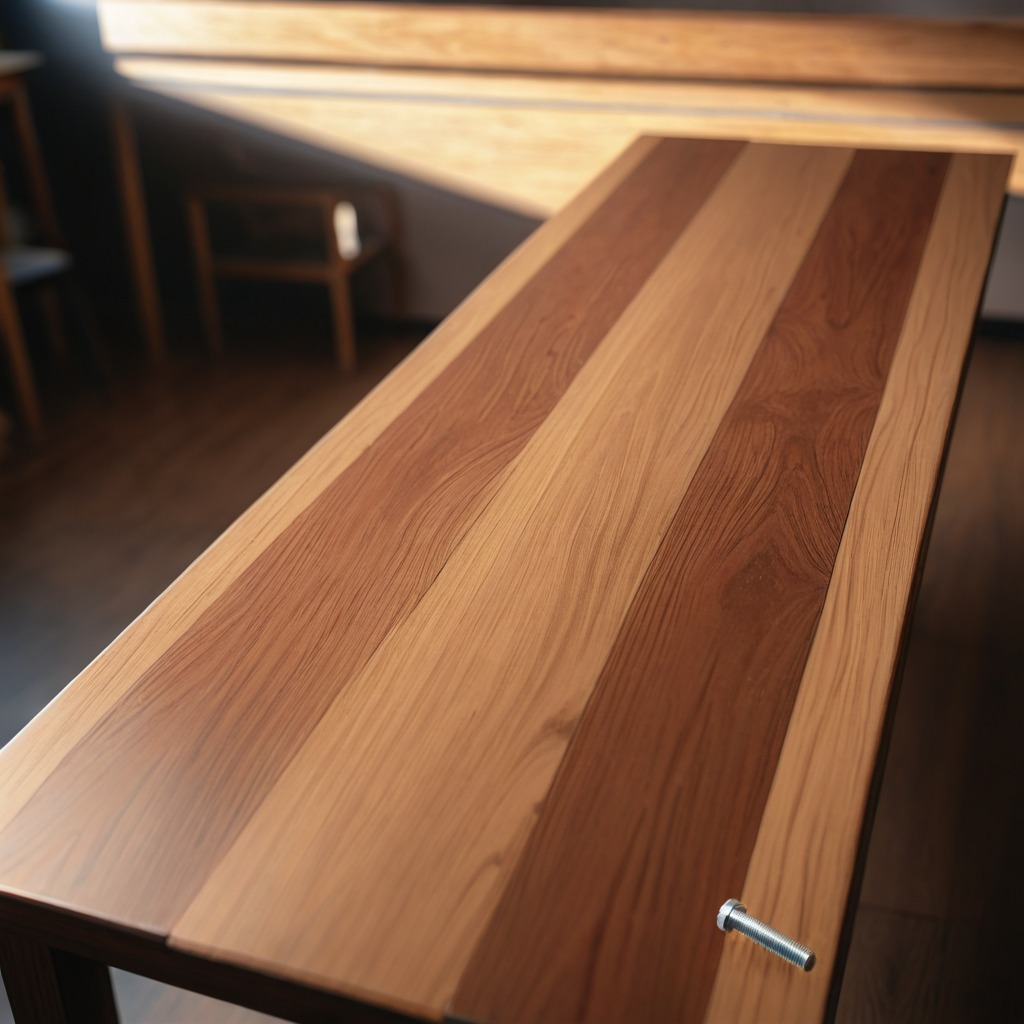
A metal screw lies on a wooden table in a carpentry studio.